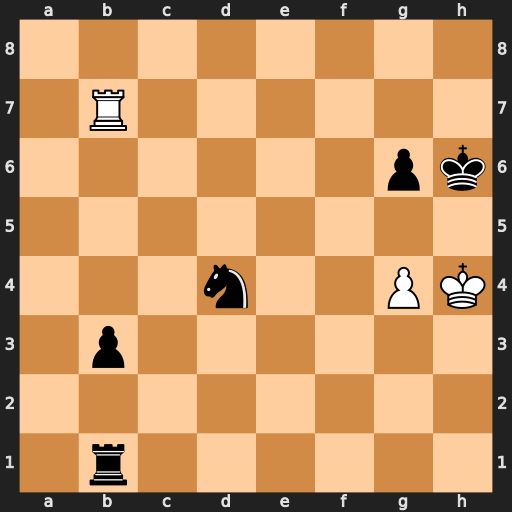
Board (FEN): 8/1R6/6pk/8/3n2PK/1p6/8/1r6
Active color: w
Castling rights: -
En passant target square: -
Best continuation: g5#